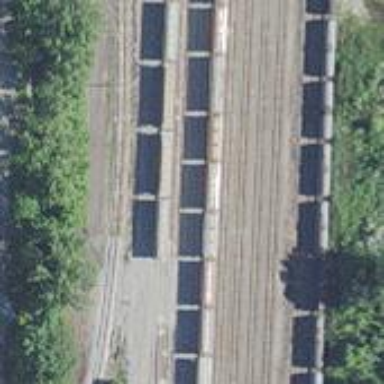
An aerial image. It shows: Rail spur service.